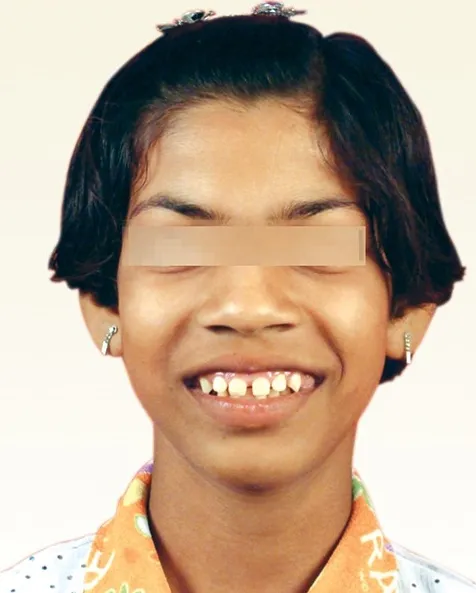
Postoperative photograph of the patient.
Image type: medical_photograph (other_medical_photograph)